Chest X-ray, PA view. Patient: 69 years old, sex F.
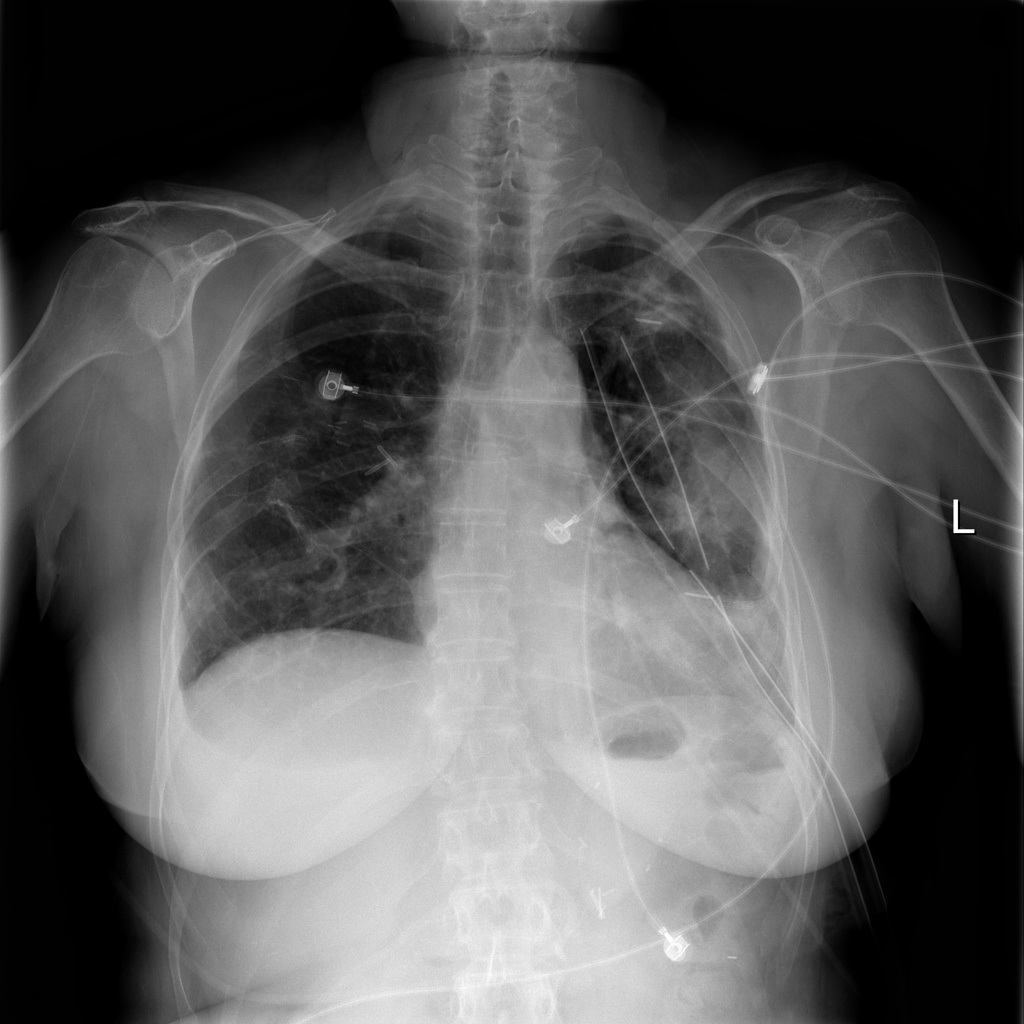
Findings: No Finding